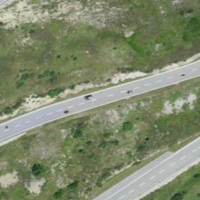
EUNIS habitat code: 26
Species observed at this site:
Rhododendron ferrugineum